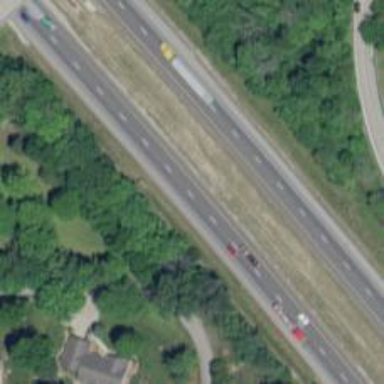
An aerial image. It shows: Asphalt motorway.